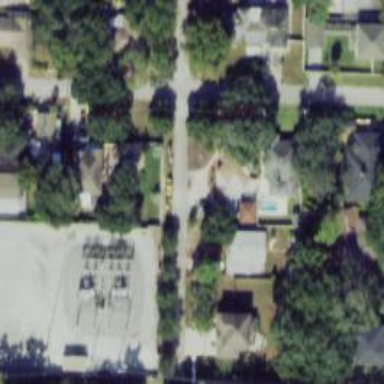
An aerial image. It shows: Outdoor power substation at the distribution level with surrounding wall barrier.